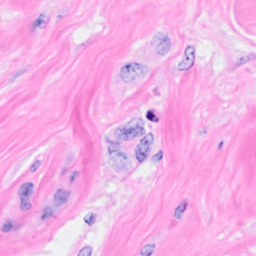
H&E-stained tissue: Breast